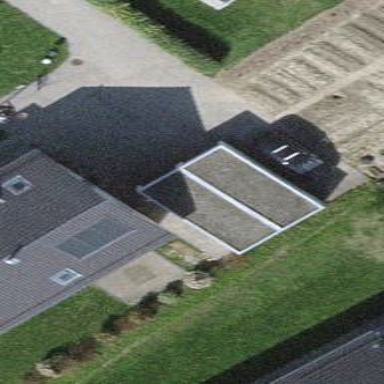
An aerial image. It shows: Collection of garages.